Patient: sex M, age 60
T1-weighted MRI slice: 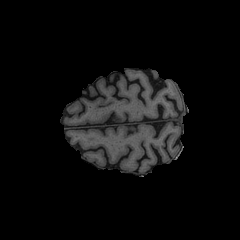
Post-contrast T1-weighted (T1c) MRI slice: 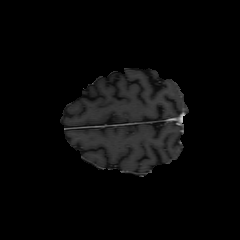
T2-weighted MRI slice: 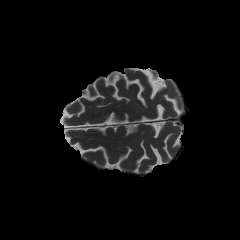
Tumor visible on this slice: no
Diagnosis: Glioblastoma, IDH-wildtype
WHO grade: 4